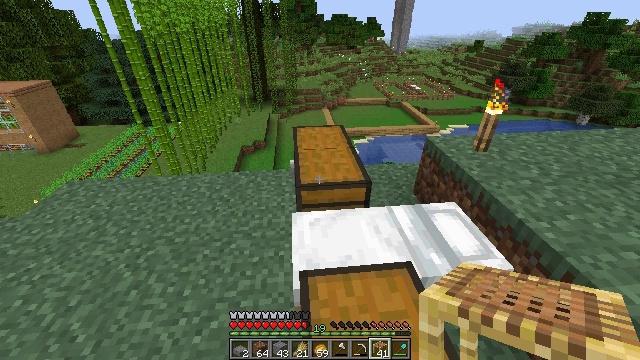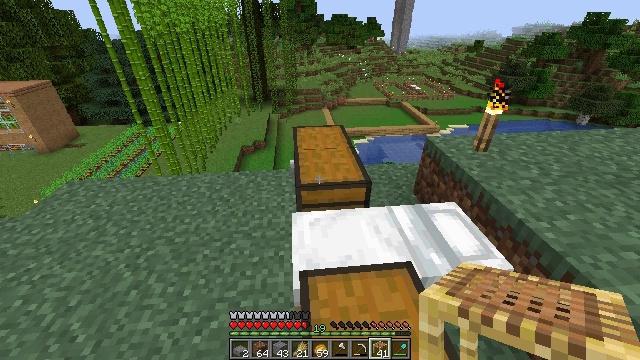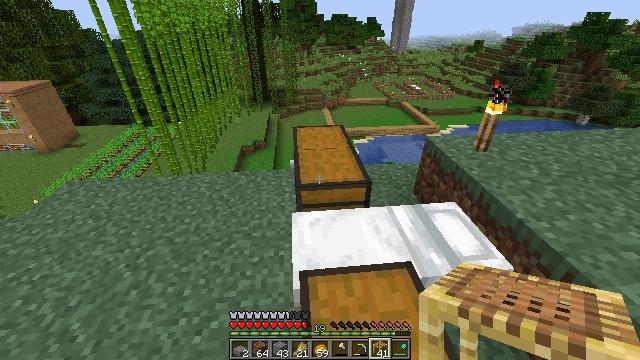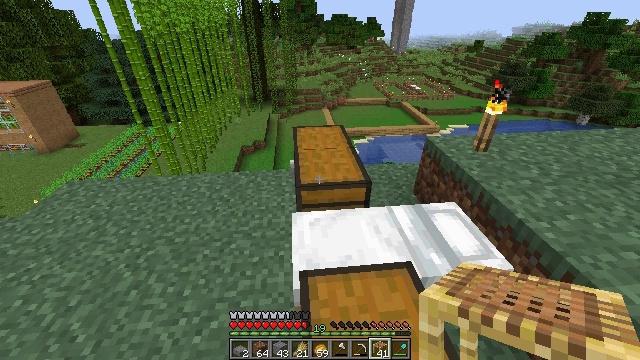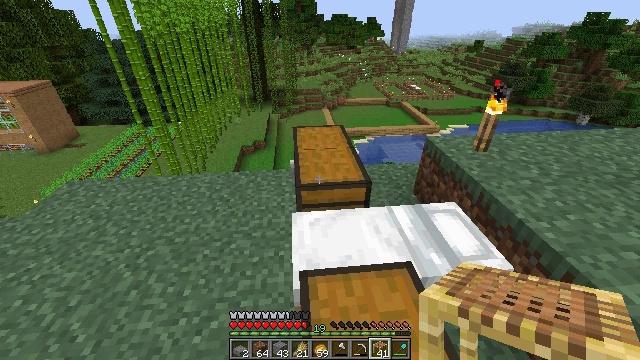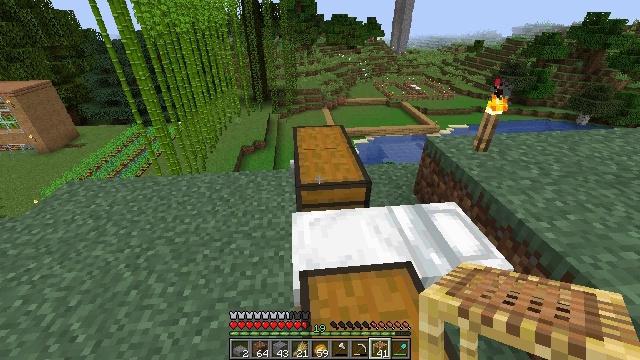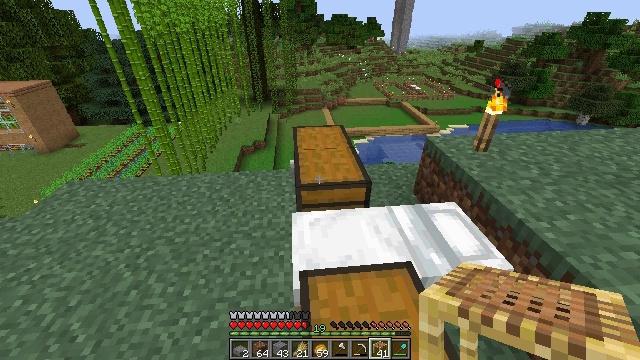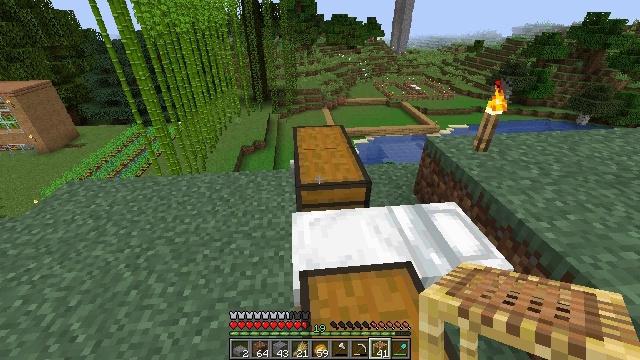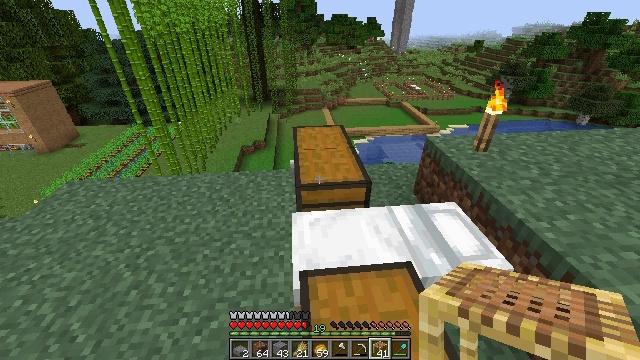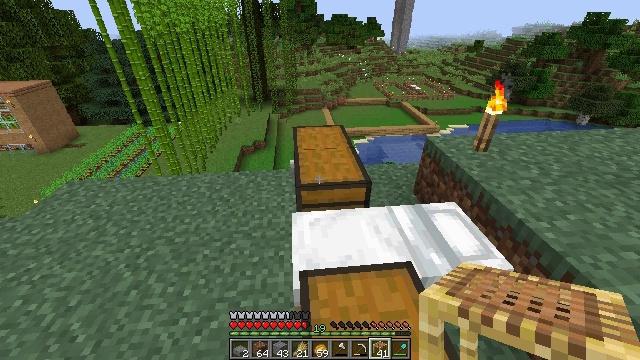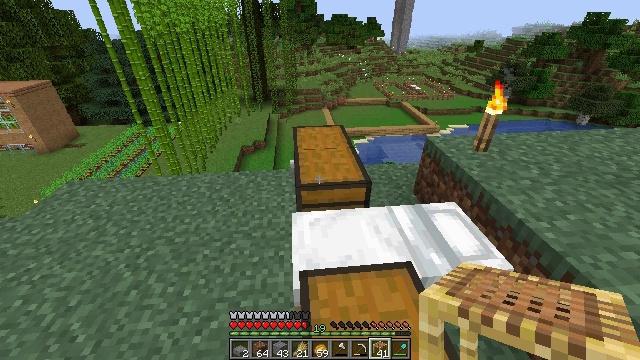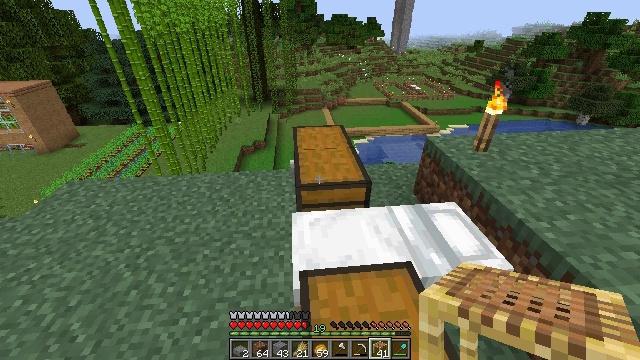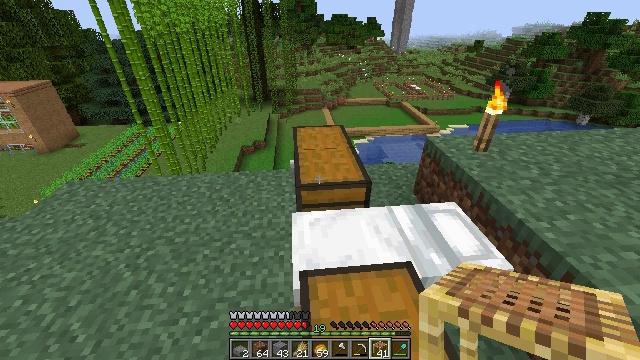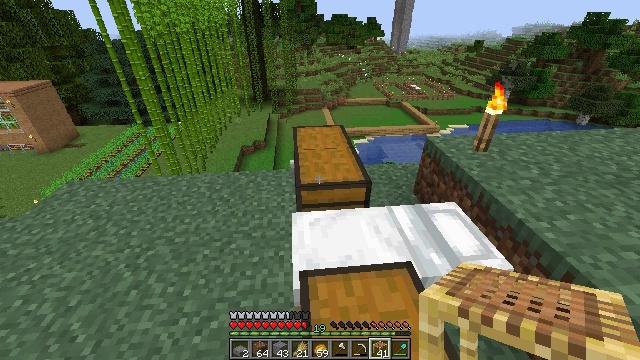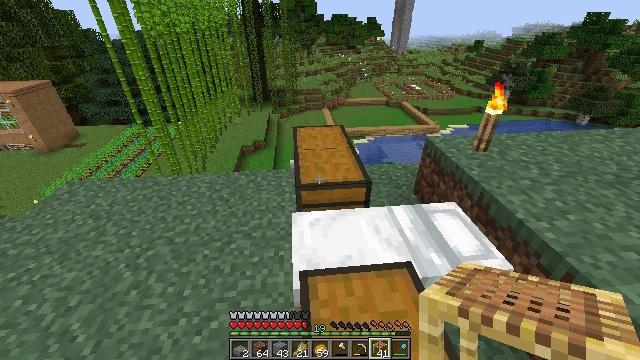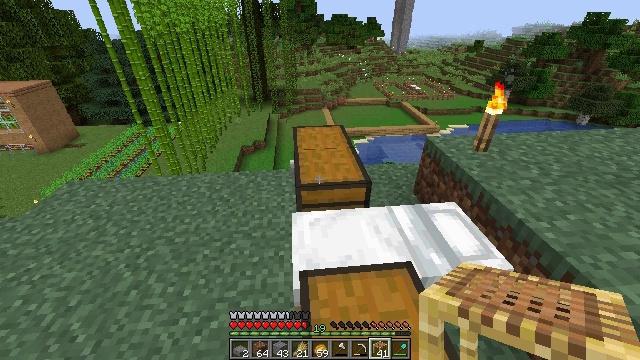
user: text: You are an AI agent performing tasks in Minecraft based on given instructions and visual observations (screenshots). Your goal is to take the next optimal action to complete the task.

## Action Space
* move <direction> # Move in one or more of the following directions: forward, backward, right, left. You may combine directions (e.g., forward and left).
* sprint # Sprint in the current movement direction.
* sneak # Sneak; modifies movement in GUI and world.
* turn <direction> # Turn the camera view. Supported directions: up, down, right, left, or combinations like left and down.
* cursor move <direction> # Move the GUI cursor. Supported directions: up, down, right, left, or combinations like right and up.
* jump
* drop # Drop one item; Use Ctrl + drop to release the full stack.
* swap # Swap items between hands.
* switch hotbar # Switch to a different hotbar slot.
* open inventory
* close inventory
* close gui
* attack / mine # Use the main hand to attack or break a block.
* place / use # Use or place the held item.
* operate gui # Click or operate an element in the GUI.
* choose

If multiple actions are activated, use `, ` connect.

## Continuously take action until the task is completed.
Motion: motion action
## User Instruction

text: Craft glass in the furnace from sand.
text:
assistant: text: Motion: no_op
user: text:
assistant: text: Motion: no_op
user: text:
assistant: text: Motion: no_op
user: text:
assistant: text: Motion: no_op
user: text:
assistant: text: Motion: no_op
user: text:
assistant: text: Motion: no_op
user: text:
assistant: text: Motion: no_op
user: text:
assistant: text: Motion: no_op
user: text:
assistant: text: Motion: no_op
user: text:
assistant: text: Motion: no_op
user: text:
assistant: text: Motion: no_op
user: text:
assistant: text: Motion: no_op
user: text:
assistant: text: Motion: no_op
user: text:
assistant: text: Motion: no_op
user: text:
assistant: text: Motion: no_op
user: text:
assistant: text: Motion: no_op
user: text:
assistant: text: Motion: no_op
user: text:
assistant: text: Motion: no_op
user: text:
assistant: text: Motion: no_op
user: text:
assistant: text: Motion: no_op
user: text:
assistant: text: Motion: no_op
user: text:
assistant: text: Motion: no_op
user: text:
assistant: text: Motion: no_op
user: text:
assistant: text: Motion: no_op
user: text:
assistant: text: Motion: no_op
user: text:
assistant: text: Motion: no_op
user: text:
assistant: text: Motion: no_op
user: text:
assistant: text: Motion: no_op
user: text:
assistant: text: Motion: no_op
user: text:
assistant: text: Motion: no_op